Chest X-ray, PA view. Patient: 31 years old, sex M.
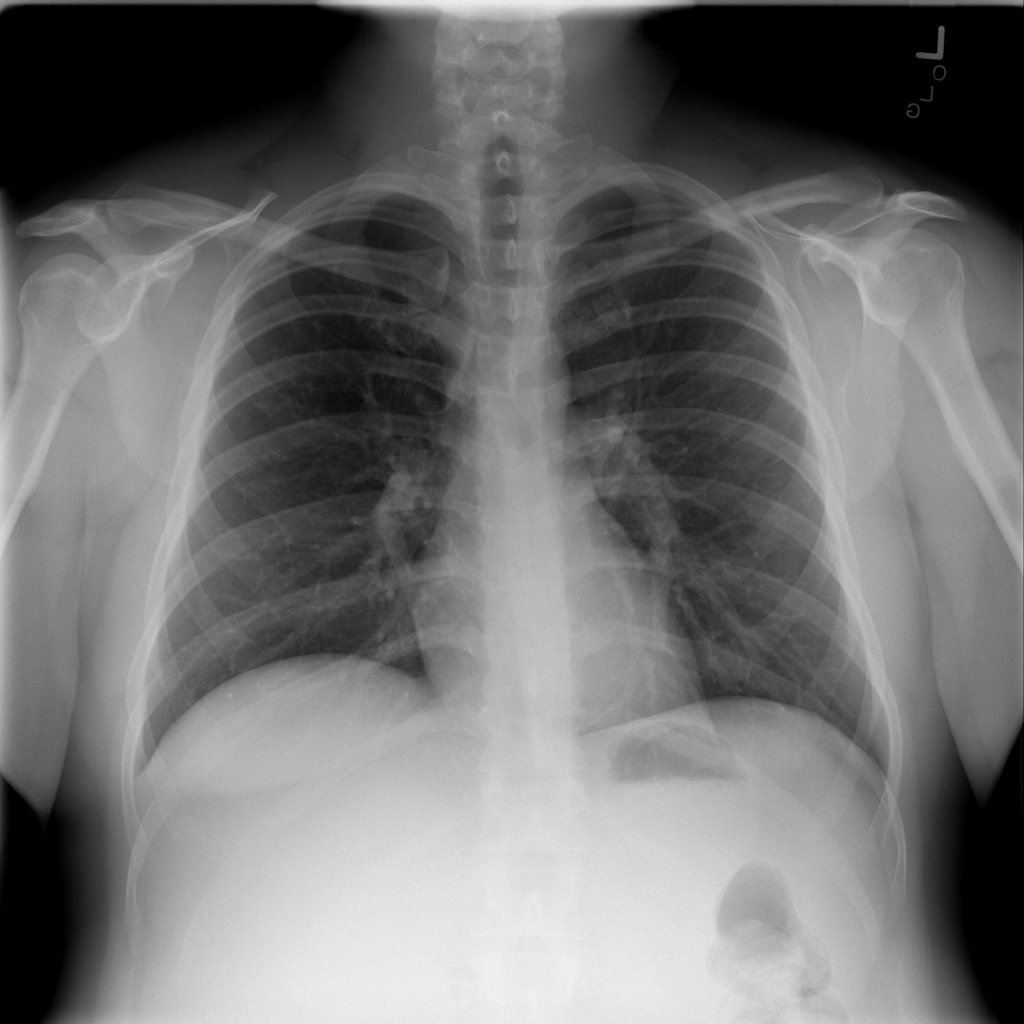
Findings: No Finding